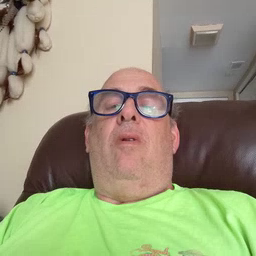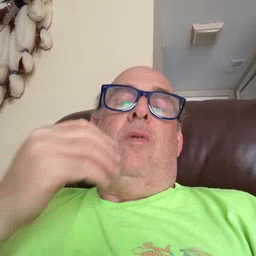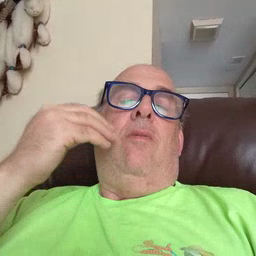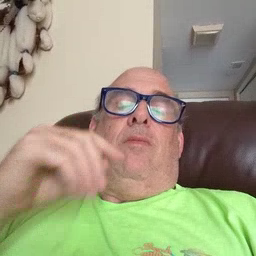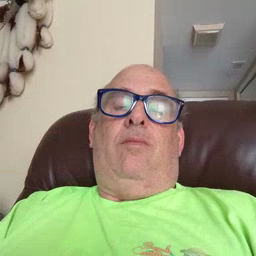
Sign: home